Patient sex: M
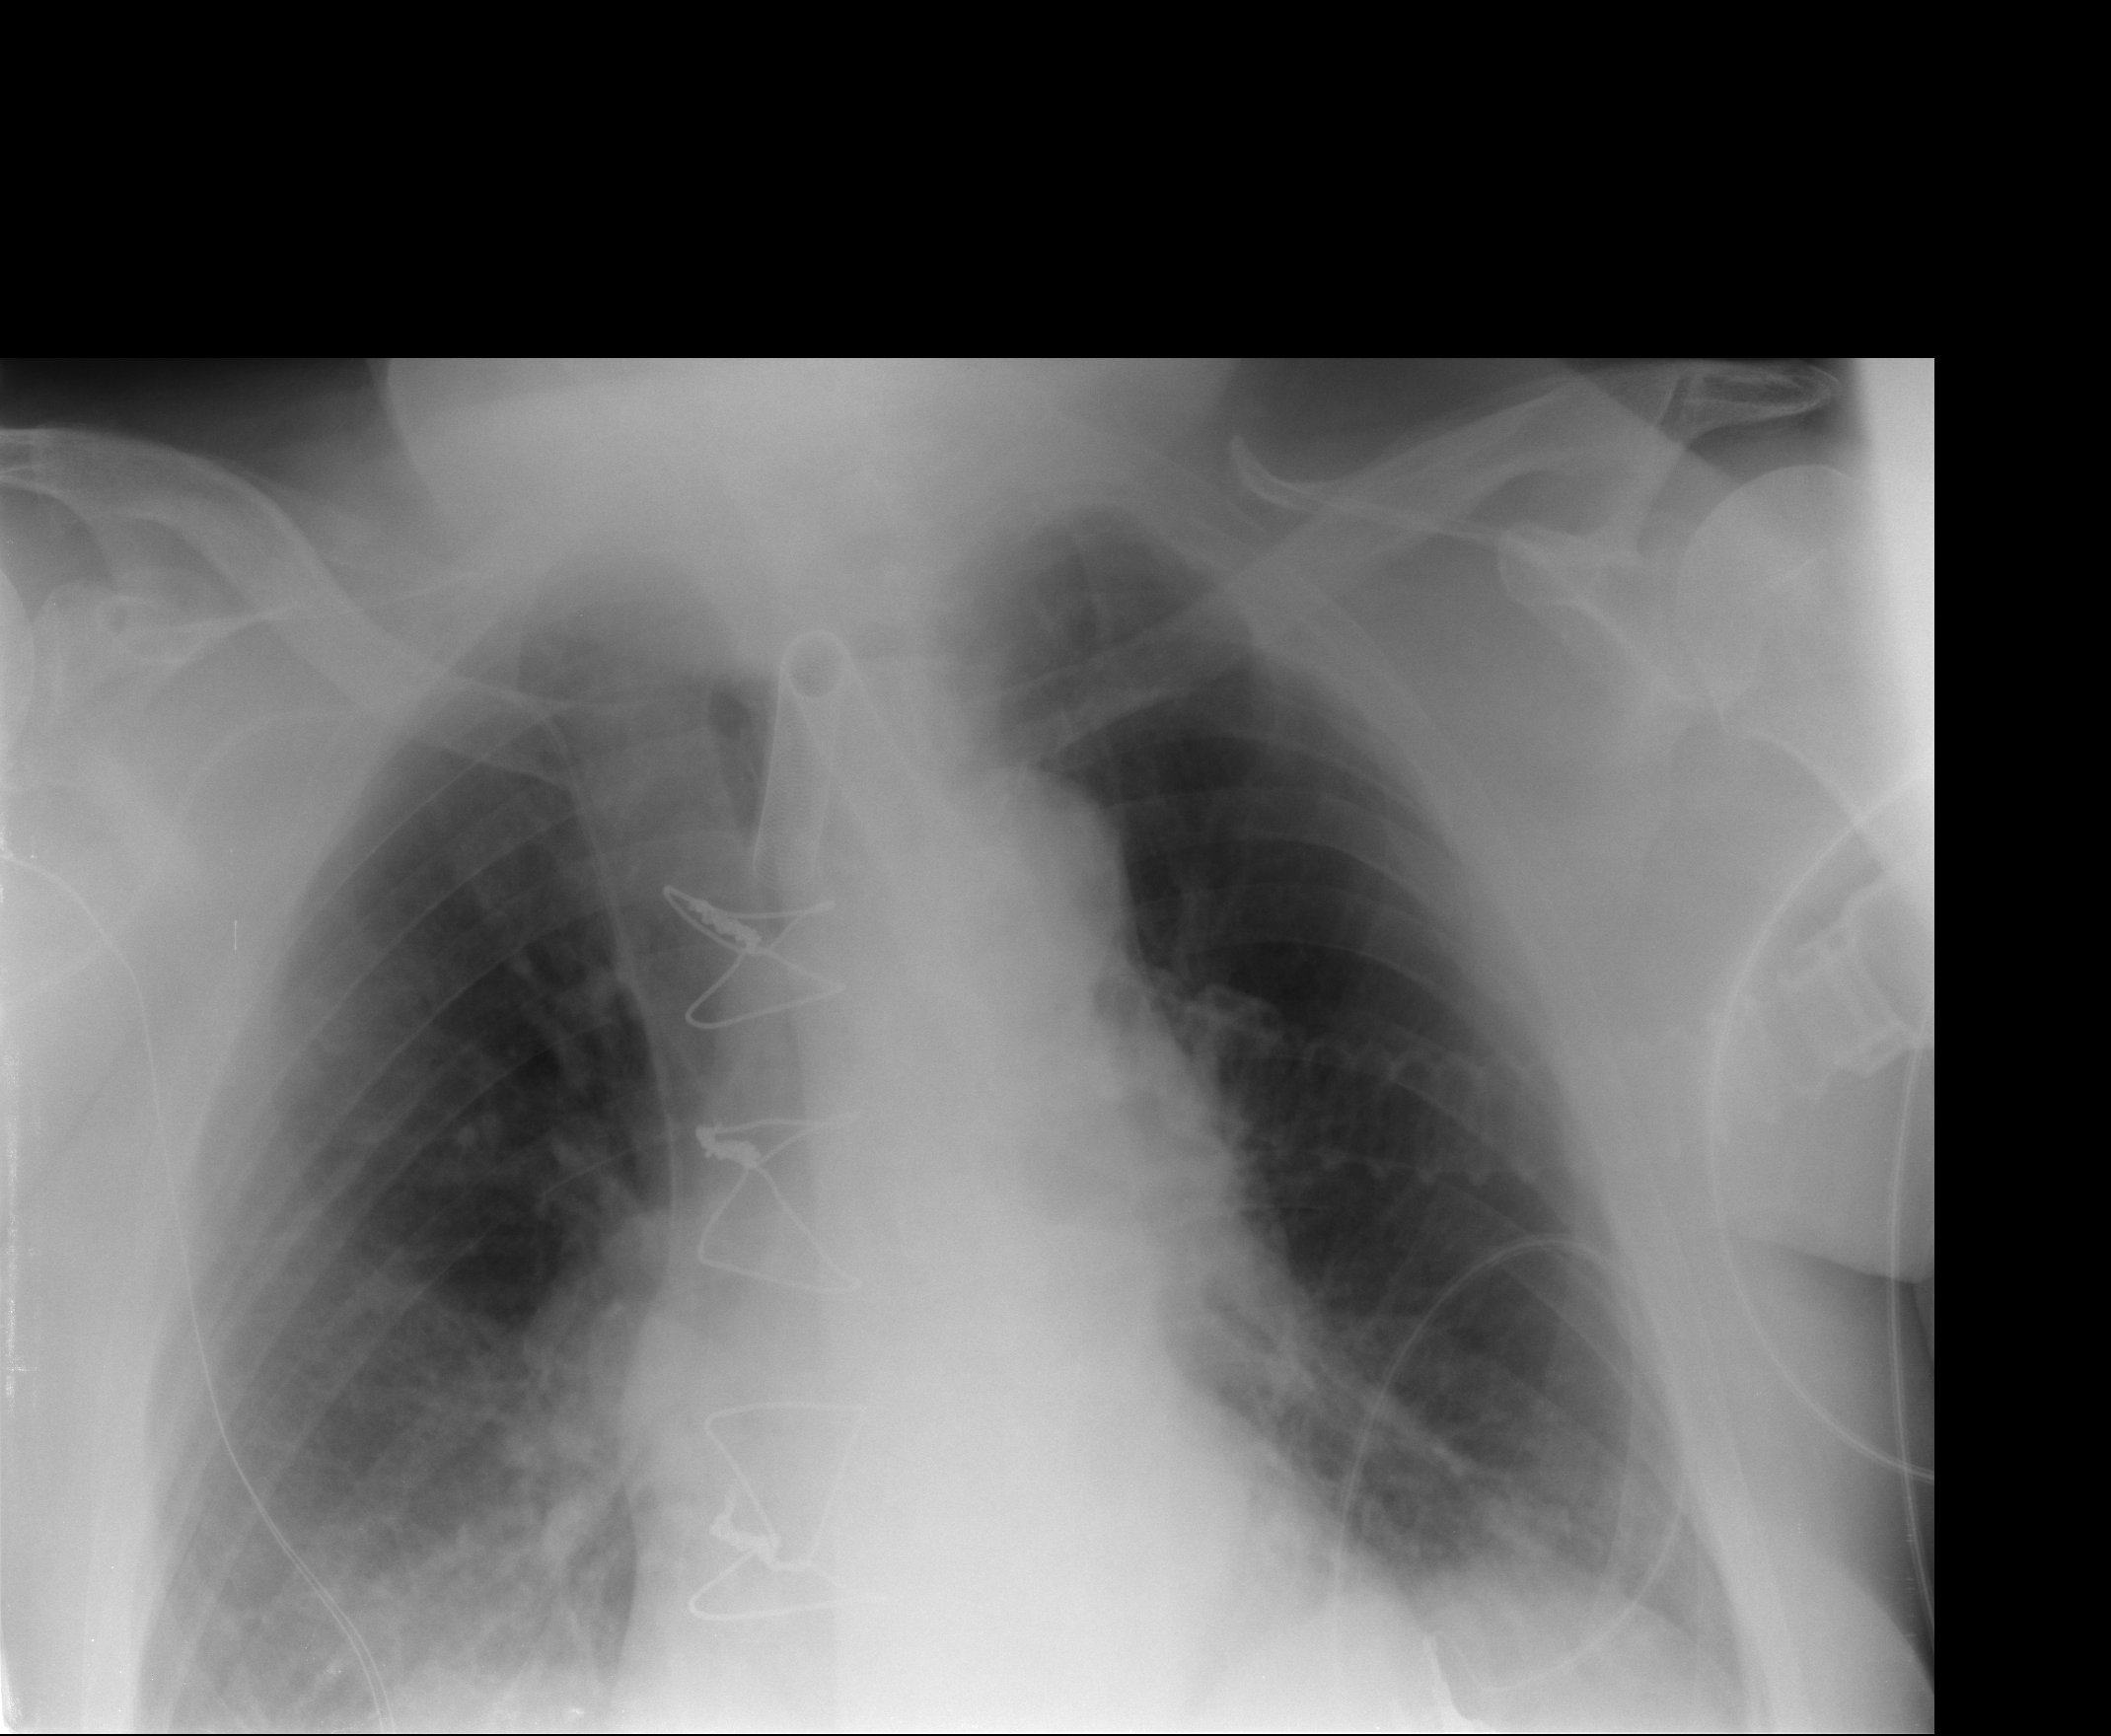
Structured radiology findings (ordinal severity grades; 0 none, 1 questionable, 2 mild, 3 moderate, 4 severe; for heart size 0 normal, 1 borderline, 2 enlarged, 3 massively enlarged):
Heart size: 2
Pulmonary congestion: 2
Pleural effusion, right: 2
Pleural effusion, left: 2
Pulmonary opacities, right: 1
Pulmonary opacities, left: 0
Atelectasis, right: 2
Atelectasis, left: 2